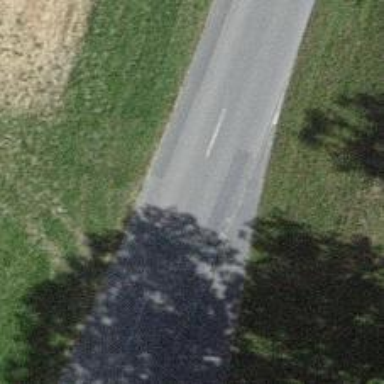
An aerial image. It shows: Tertiary road.